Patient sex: F
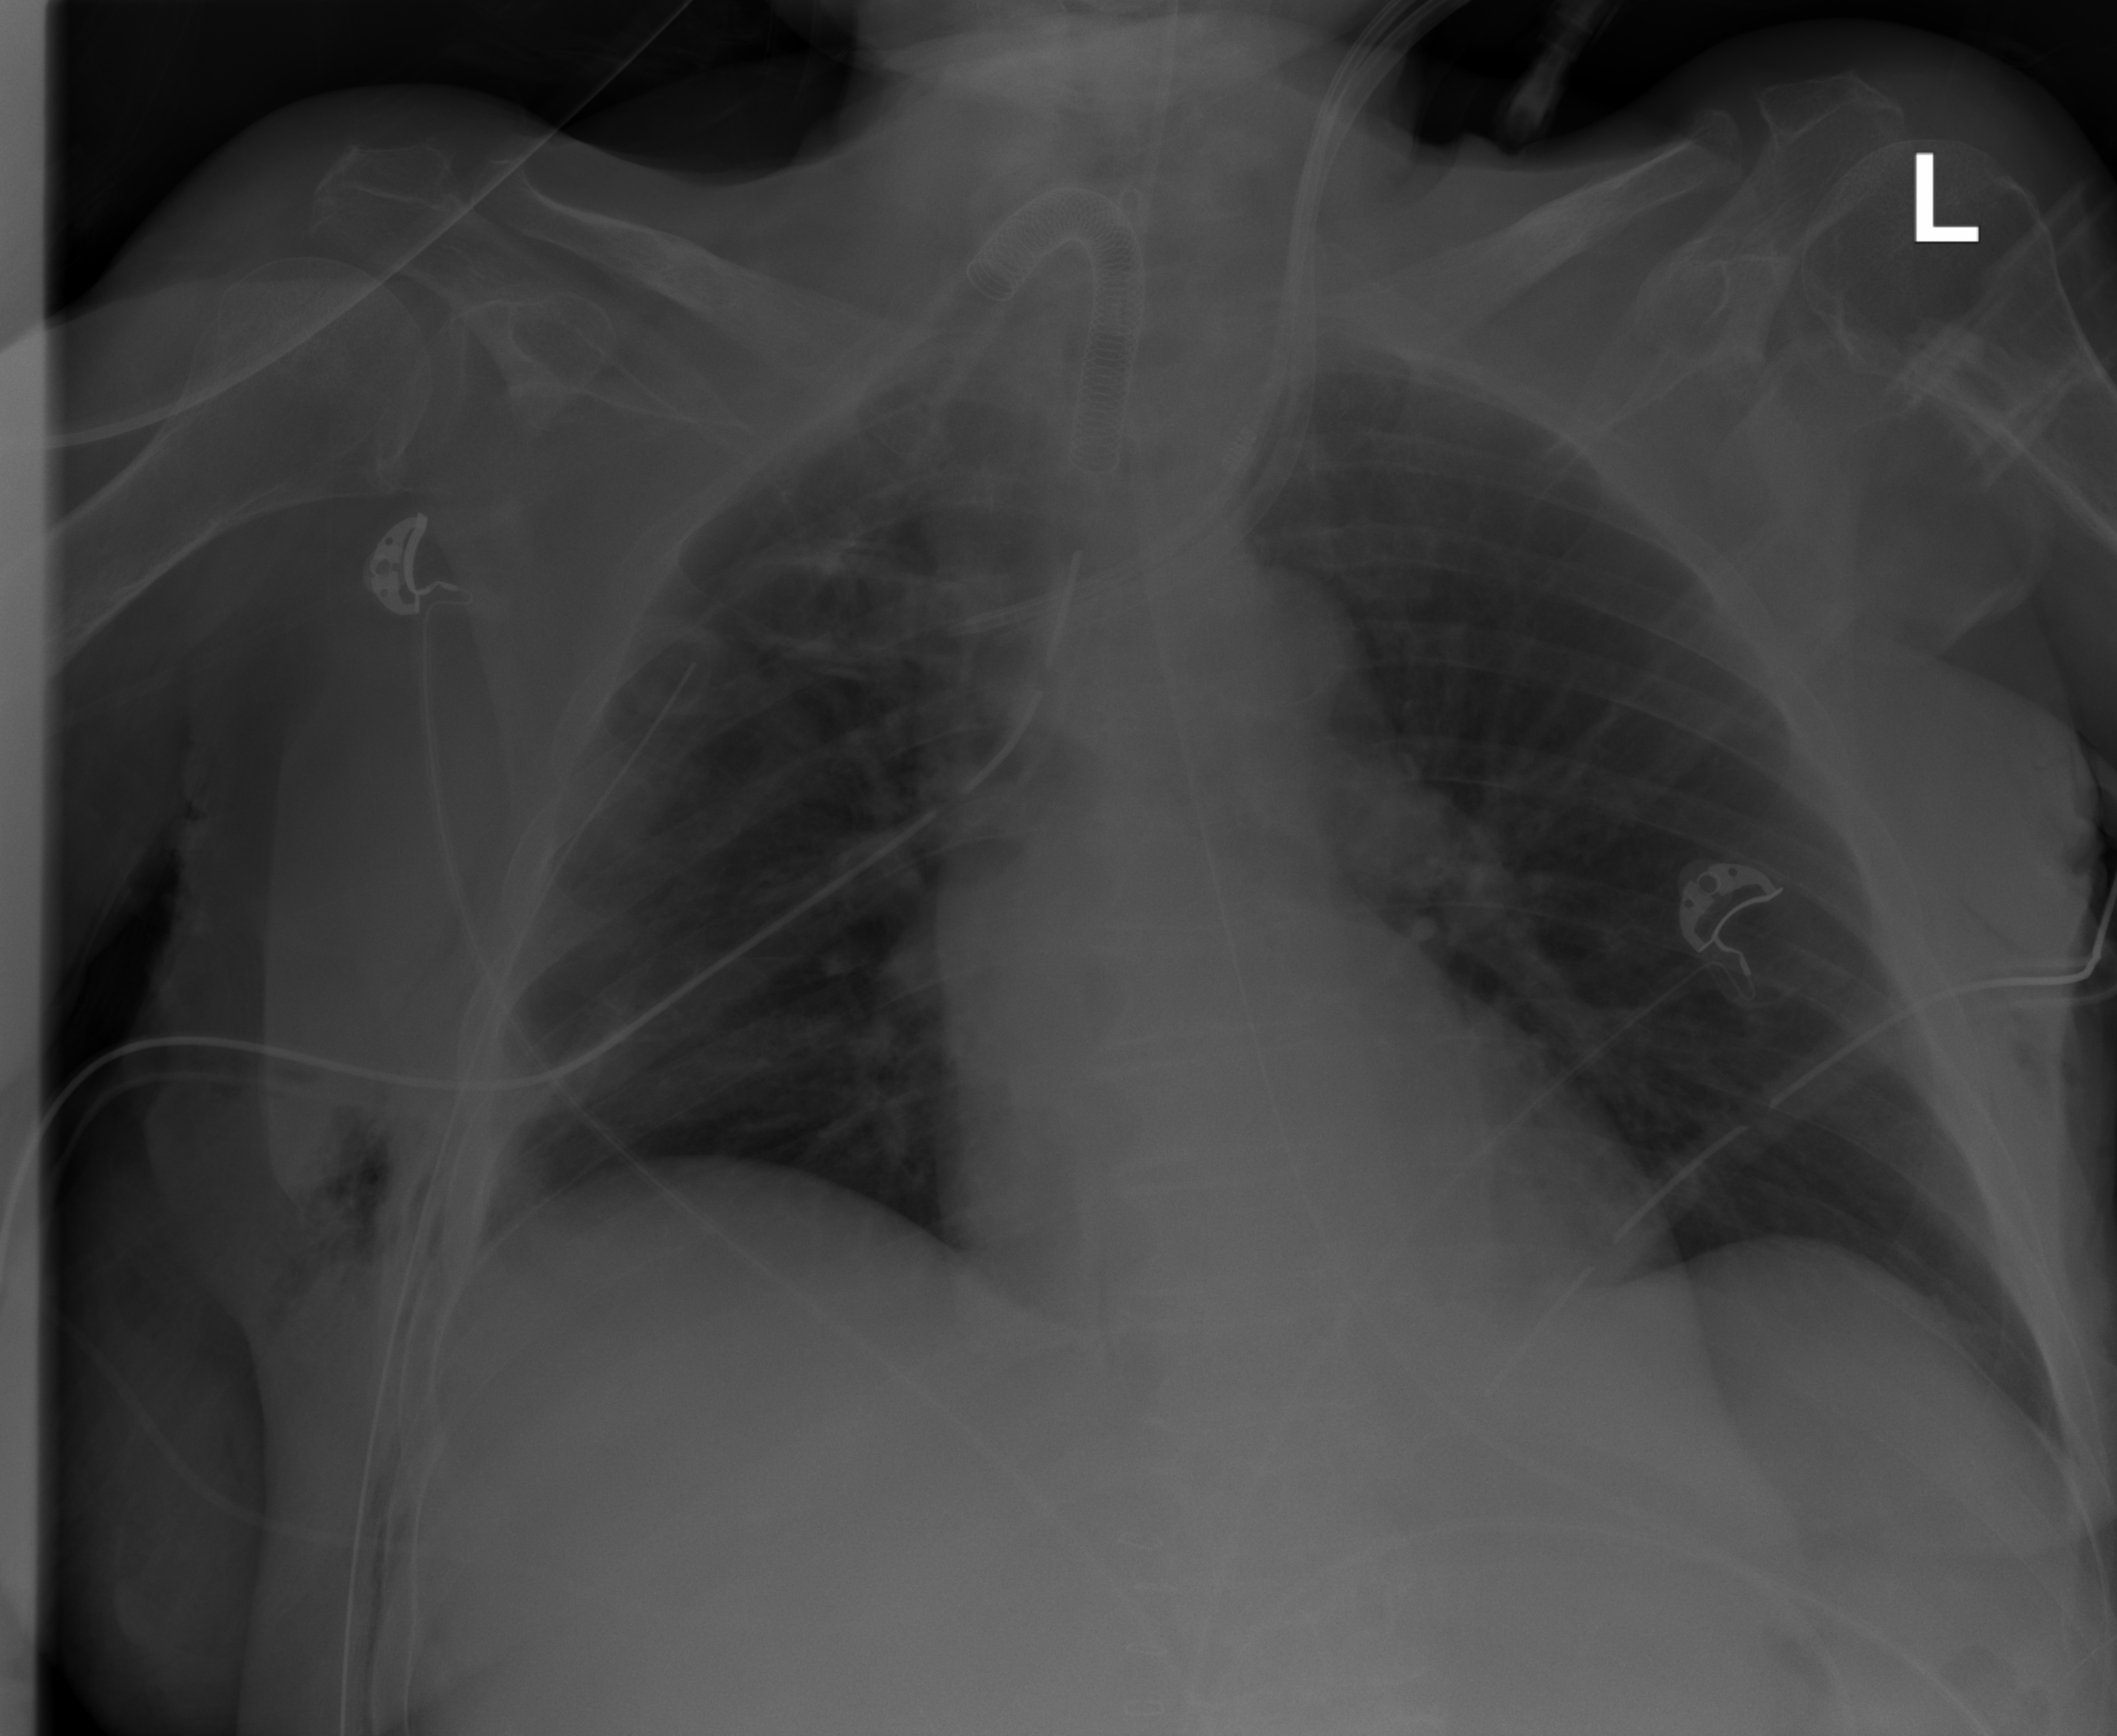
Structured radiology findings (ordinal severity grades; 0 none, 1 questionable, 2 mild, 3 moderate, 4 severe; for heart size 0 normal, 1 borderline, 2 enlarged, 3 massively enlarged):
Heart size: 0
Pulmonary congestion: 0
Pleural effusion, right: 0
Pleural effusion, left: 0
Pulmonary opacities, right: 0
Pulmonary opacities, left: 0
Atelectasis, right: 2
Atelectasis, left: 0